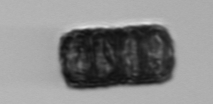
Label: Paralia_sulcata